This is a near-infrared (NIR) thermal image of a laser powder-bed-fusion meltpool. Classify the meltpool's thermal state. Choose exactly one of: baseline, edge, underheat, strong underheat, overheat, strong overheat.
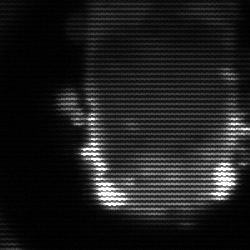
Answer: baseline